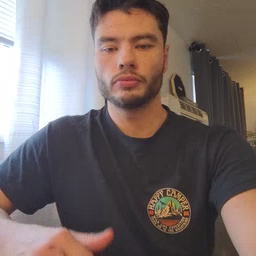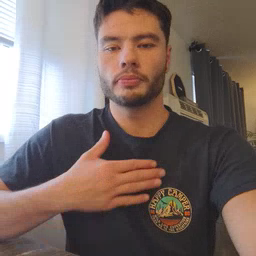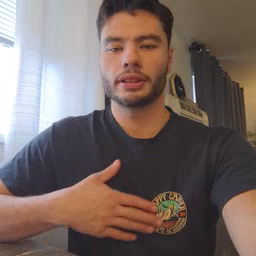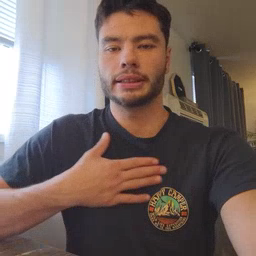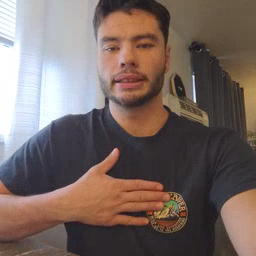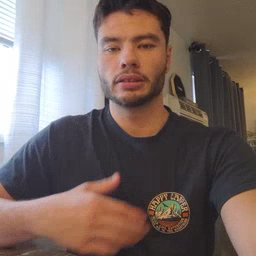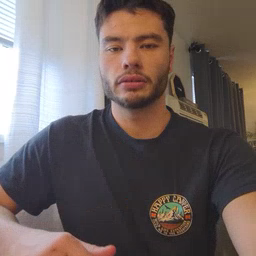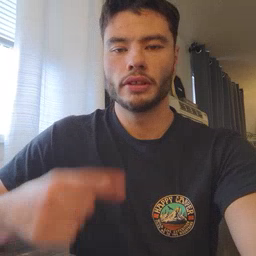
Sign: please